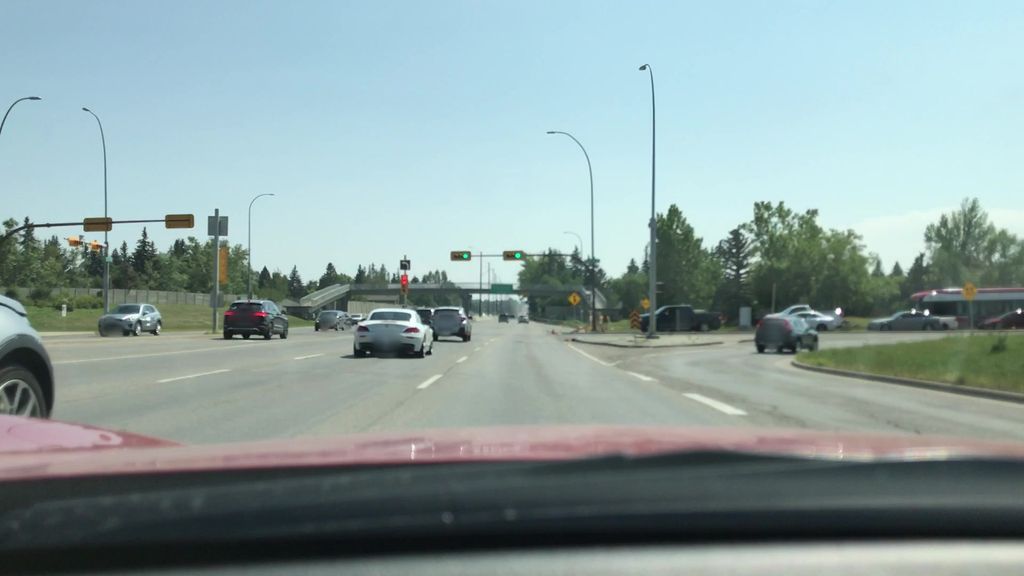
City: calgary